【题型】填空题　【知识点】解析几何　【难度】easy
已知抛物线 \(x^2 = 2py\ (p>0)\) 的焦点为 \(F\)，点 \(P\) 为抛物线上的动点，点 \(M\) 为其准线上的动点。若 \(\triangle FPM\) 为边长是 4 的等边三角形，则此抛物线的方程为 \(\underline{\quad\quad\quad\quad}\)。
【解答】
\noindent
【答案】\(\boldsymbol{x^2 = 4y}\)
\vspace{1em}
\noindent
【详解】因为 \(\triangle FPM\) 为等边三角形，则 \(|PM| = |PF|\)，
由抛物线的定义得 \(PM\) 垂直于抛物线的准线，
设 \(P\left(m, \dfrac{m^2}{2p}\right)\)，则点 \(M\left(m, -\dfrac{p}{2}\right)\)，
又由焦点 \(F\left(0, \dfrac{p}{2}\right)\)，\(\triangle FPM\) 是等边三角形，所以
\[
\begin{cases}
\dfrac{m^2}{2p} + \dfrac{p}{2} = 4 \\[6pt]
\sqrt{\left(\dfrac{p}{2} + \dfrac{p}{2}\right)^2 + m^2} = 4
\end{cases}
\]
解得 \(\begin{cases} m^2 = 12 \\ p = 2 \end{cases}\)，因此抛物线方程为 \(x^2 = 4y\)。
故答案为：\(\boldsymbol{x^2 = 4y}\)。

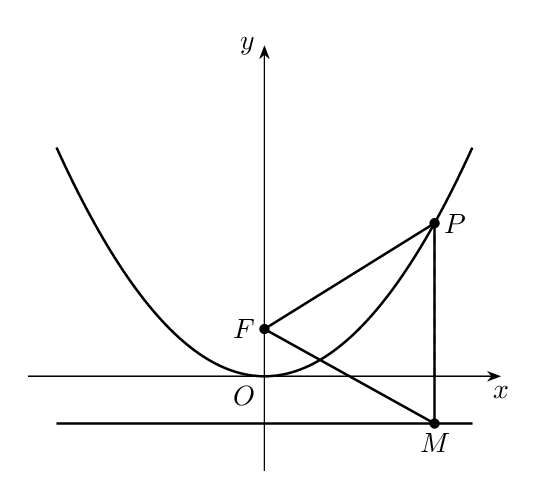